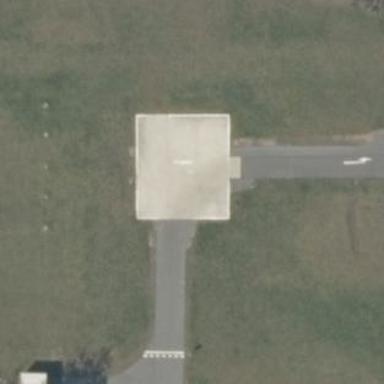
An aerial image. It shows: Image of helipad at airport.